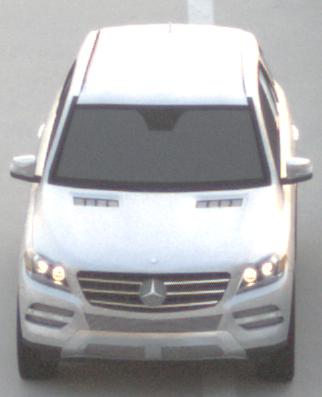
Make: Mercedes-Benz
Model: ML 350
Detailed model: M-Class (166)
Model produced from: 2011/11
Model produced until: 2014/10
Doors: 5
Color: white
Road condition: dry road
Daytime: dawn
Contrast: low contrast